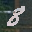
Label: 8